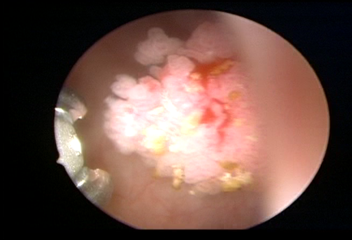
Modality: WLC
Class: Malignant
Subclass: LowGradePapillary
Lesion: L1
Stage: Ta
Morphology: Papillary
Bladder cancer association: Yes
Annotated structures: Tumor